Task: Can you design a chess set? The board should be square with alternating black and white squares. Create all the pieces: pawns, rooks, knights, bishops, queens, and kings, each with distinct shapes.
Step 934:
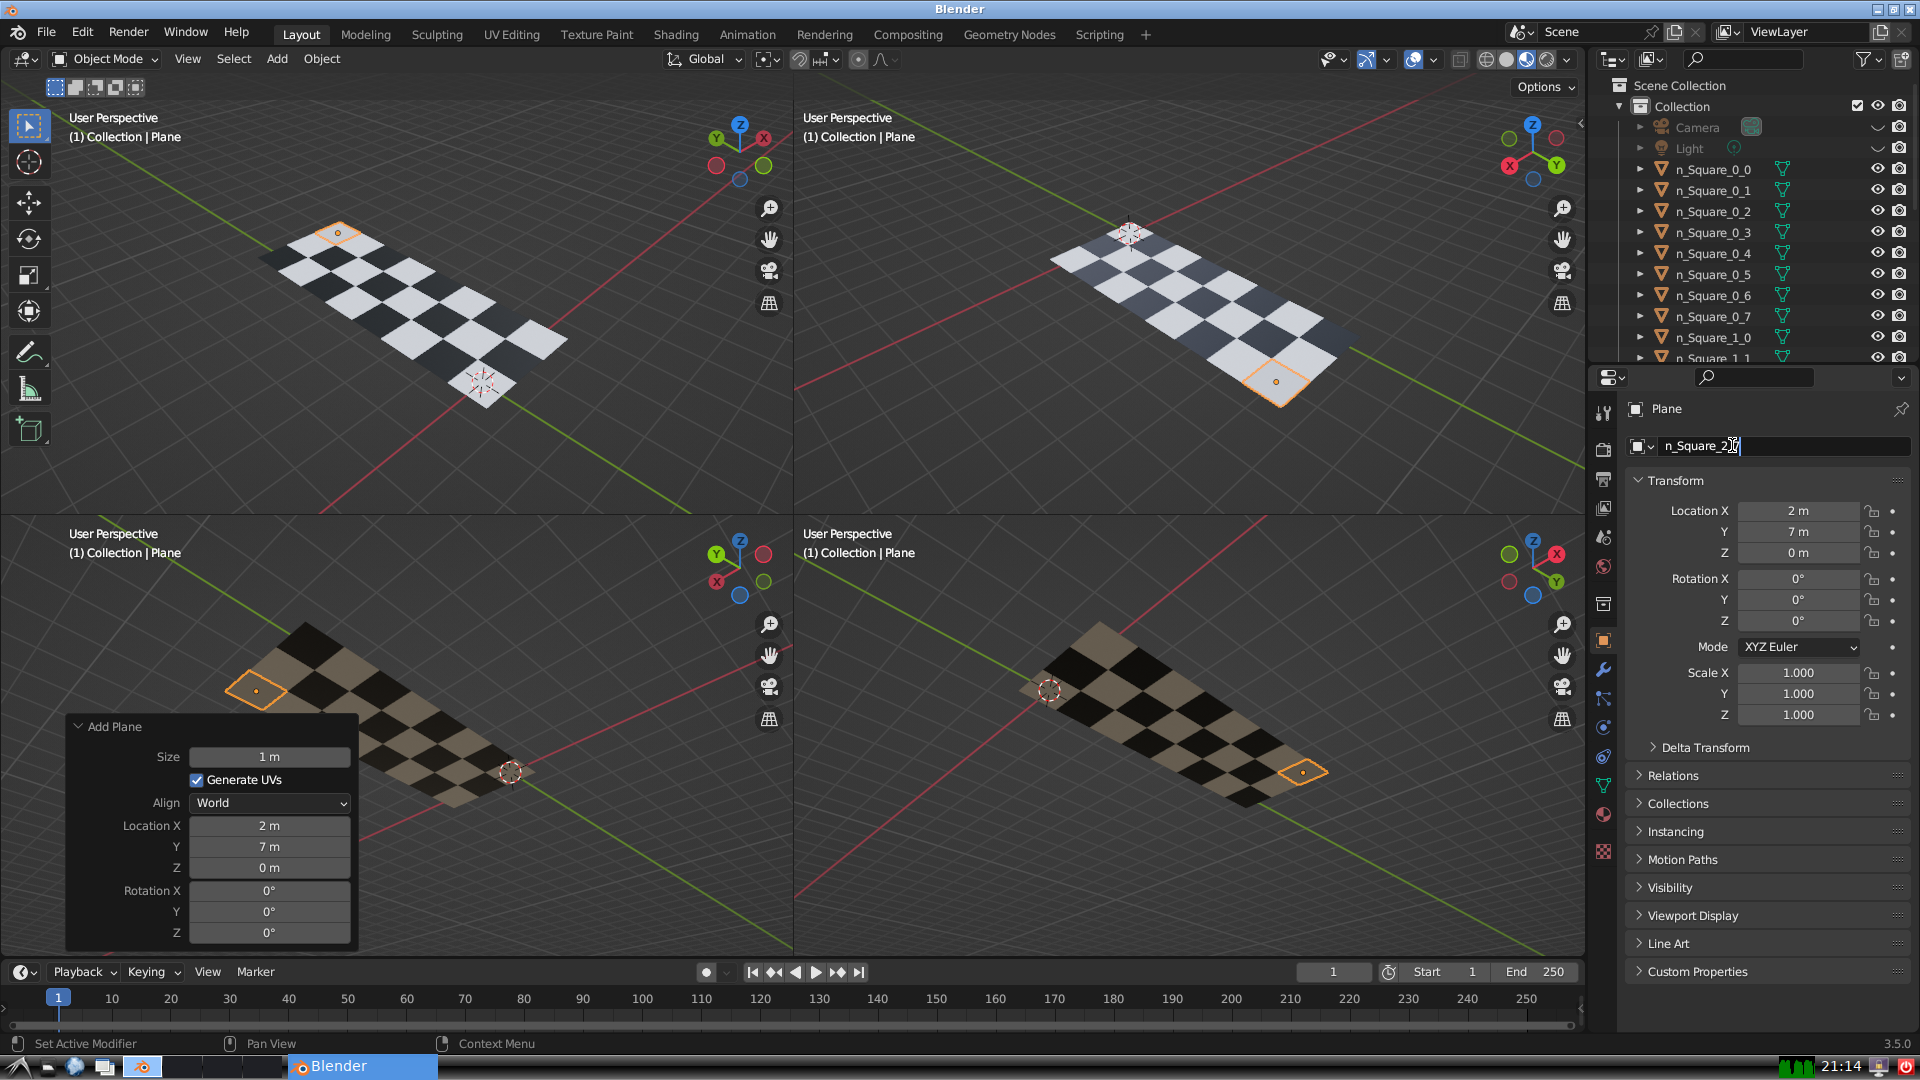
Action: {"key_press": ['Return']}